Question: How can the following code be styled:
'''
<ul>
<li><span>282</span>How to make twitter bootstrap menu dropdown on hover rather than click</li>
<li><span>3</span>How to change Bootstrap's dropdown's form?</li>
<ul>
'''
So that it looks like this using just css:

Is that possible or would the html require divs? Stackoverflow uses a whole bunch of nested divs to do this but would it be possible to clean that code up using just an unordered list?
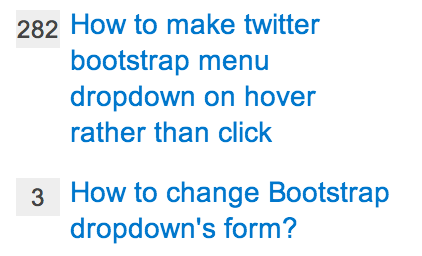
Answer: My own take would be:
'''
ul, li {
list-style-type: none;
padding: 0;
margin: 0;
}
li {
margin: 0 0 0.5em 4em;
position: relative;
}
li span {
position: absolute;
left: -3em;
background-color: #ccc;
width: 2em;
text-align: center;
}
'''
<URL>.